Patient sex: M
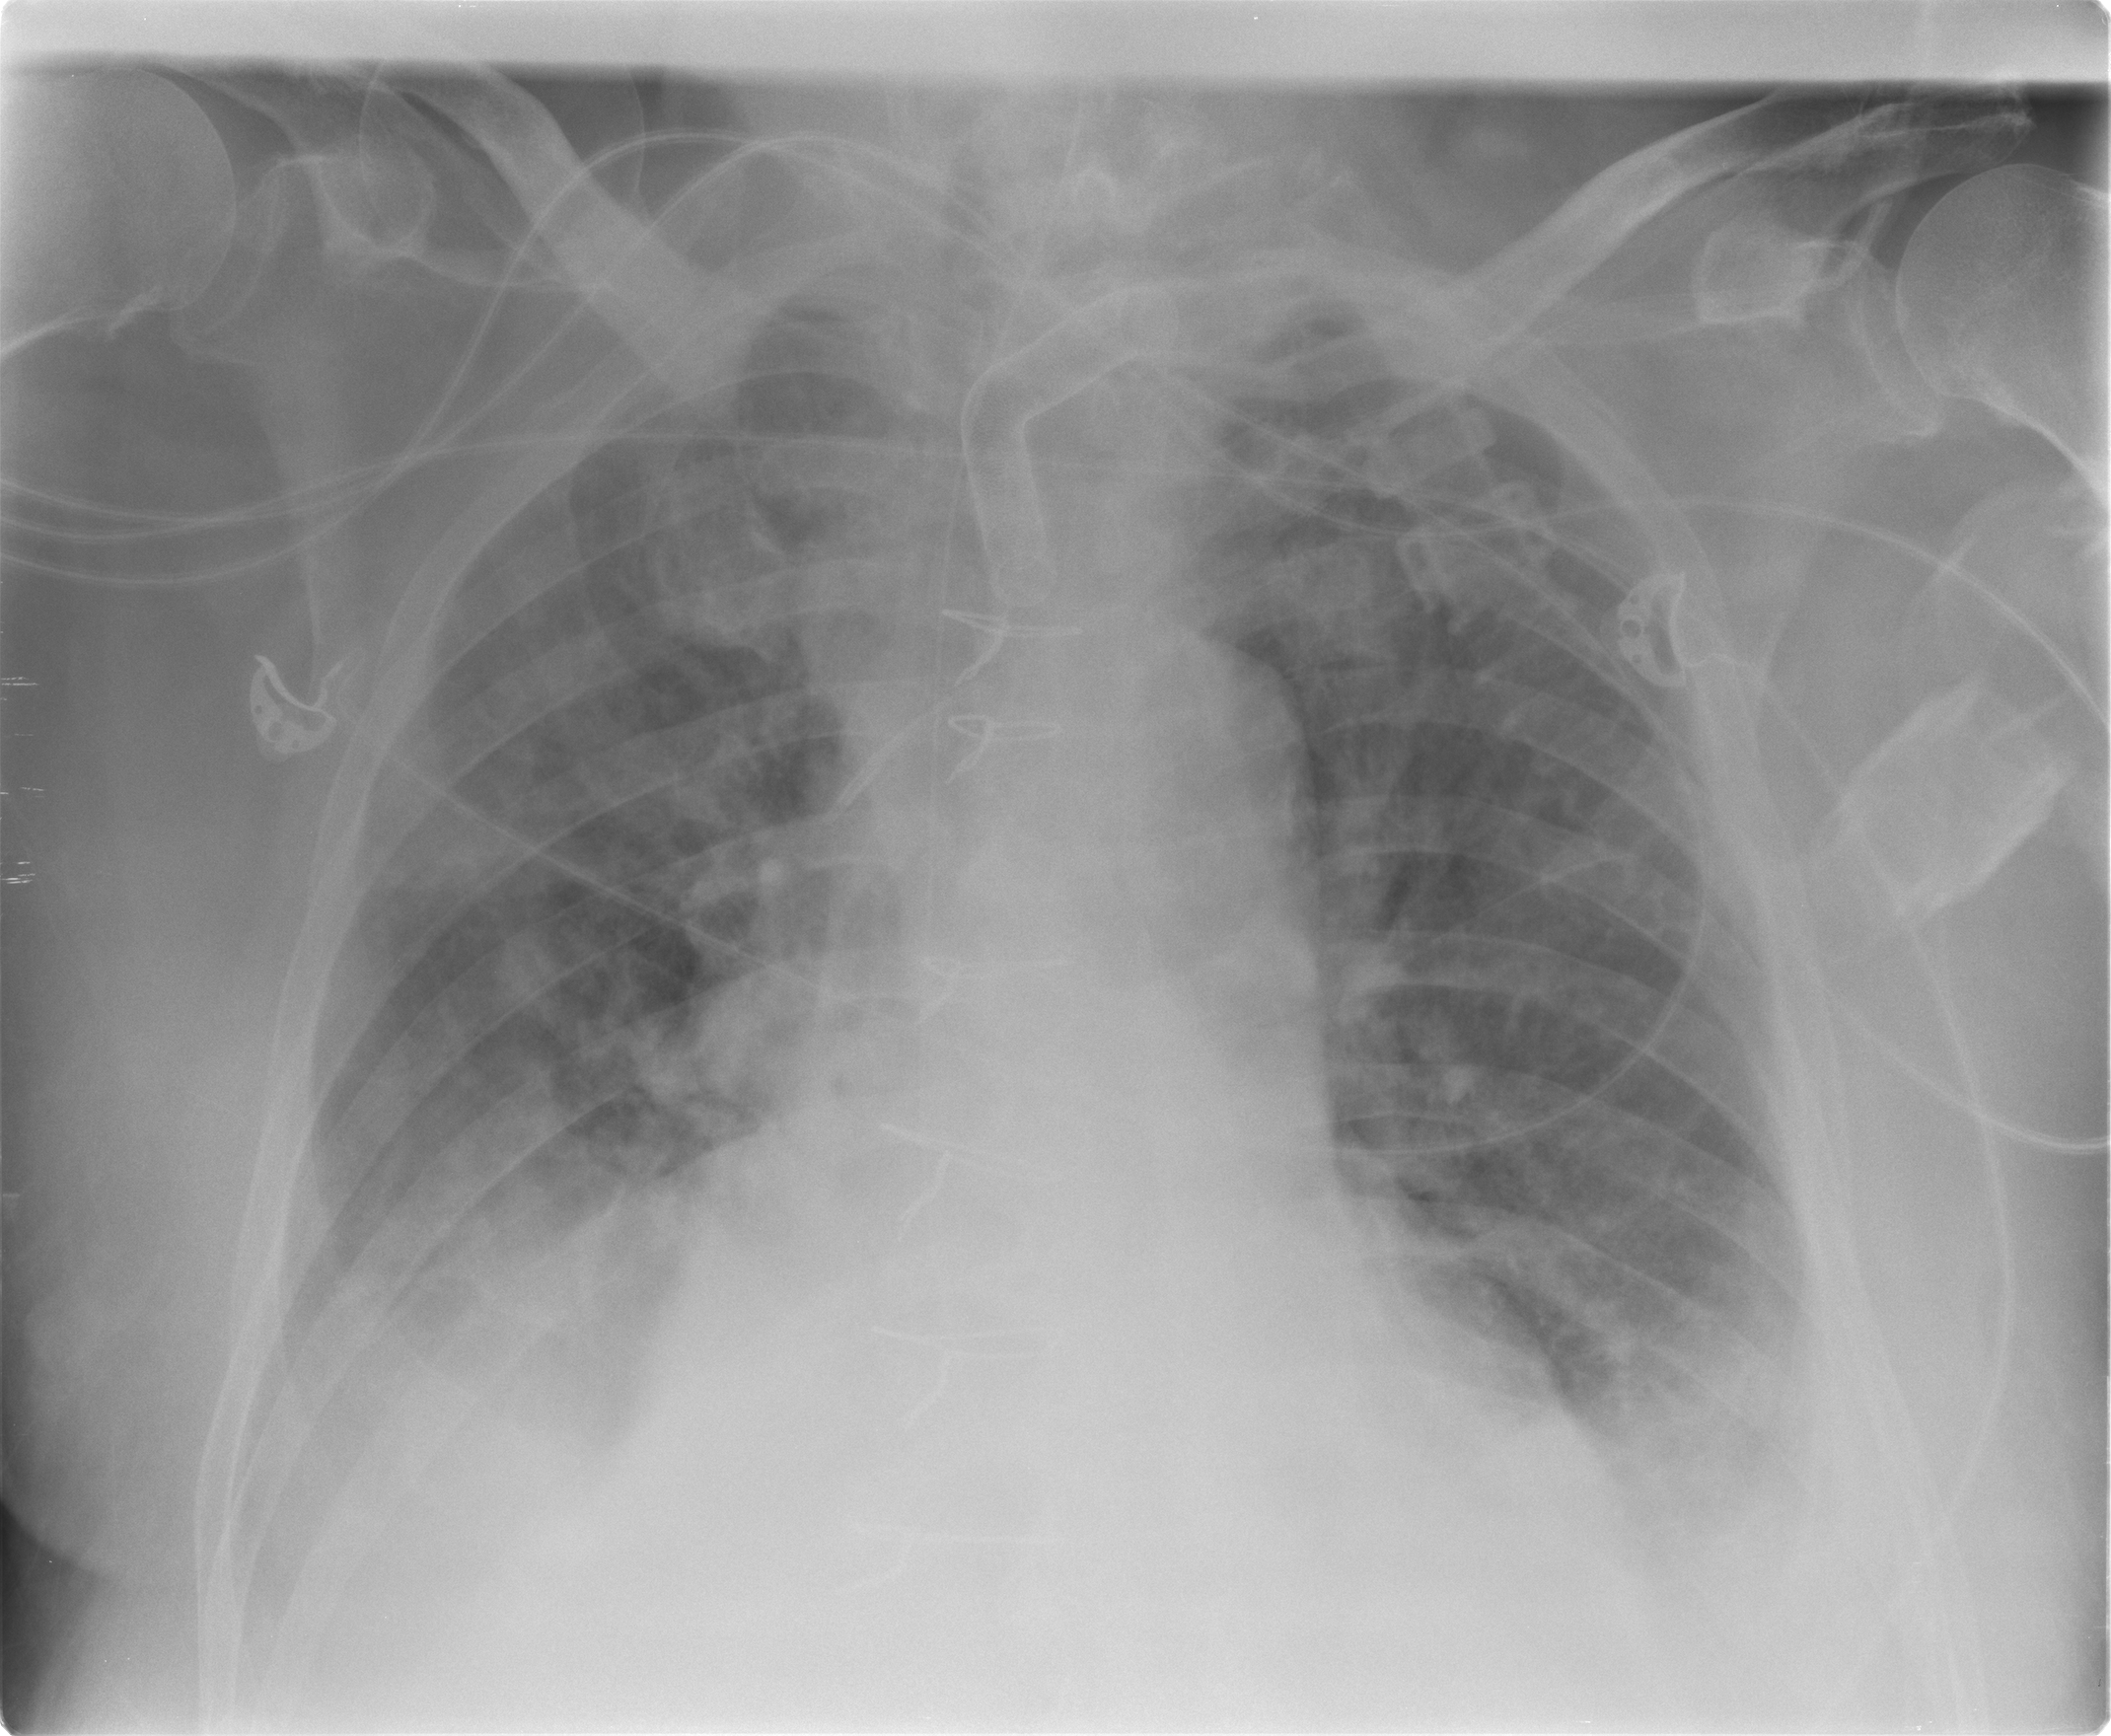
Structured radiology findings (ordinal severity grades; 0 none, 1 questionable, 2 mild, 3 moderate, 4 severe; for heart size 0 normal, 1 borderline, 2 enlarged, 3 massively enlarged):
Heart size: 2
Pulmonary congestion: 2
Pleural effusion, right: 2
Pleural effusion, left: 2
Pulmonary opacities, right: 3
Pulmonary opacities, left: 2
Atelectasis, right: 2
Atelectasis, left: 2